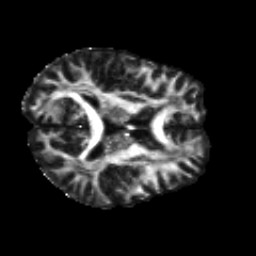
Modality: FA
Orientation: axial
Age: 31
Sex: male
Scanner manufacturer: siemens
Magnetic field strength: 3 T
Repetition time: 8.8 s
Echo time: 0.085 s